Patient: sex F, age 34
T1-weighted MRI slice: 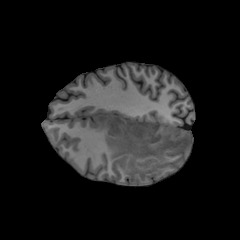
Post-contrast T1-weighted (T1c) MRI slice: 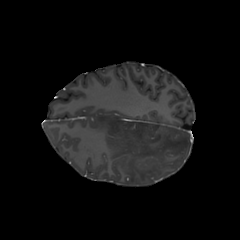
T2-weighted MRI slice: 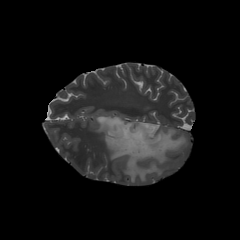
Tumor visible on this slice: yes
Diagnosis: Astrocytoma, IDH-mutant
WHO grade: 3